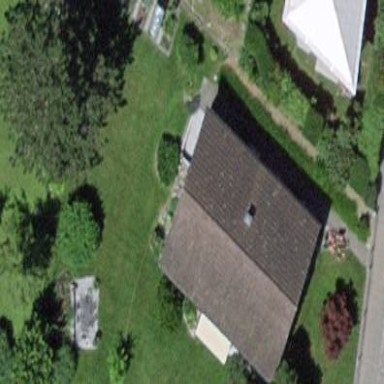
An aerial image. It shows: Building with tiled roof.